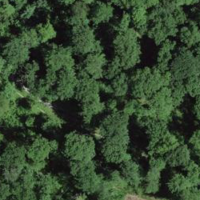
EUNIS habitat code: 44
Species observed at this site:
Lapsana communis